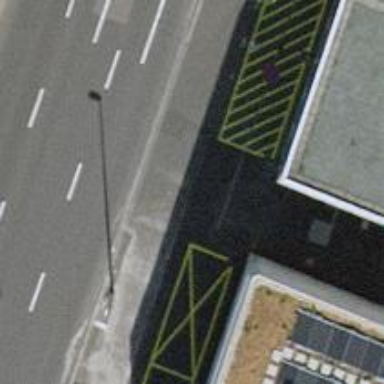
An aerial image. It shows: Asphalt pedestrian road.